Aerial crown-view tile of a tropical tree (Barro Colorado Island, Panama), acquired 20241112:
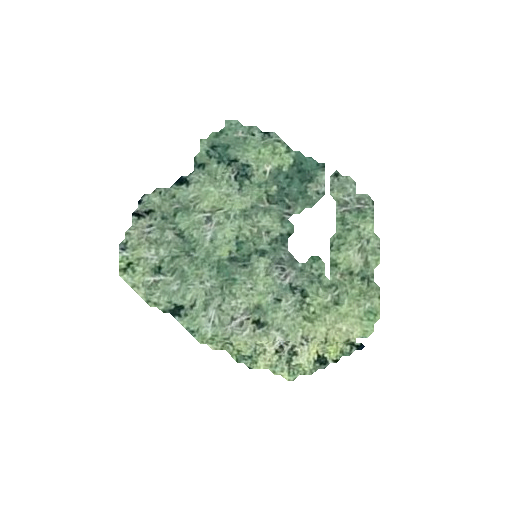
Species: Calophyllum longifolium
GBIF accepted scientific name: Calophyllum longifolium
Crown area: 67.007 m²